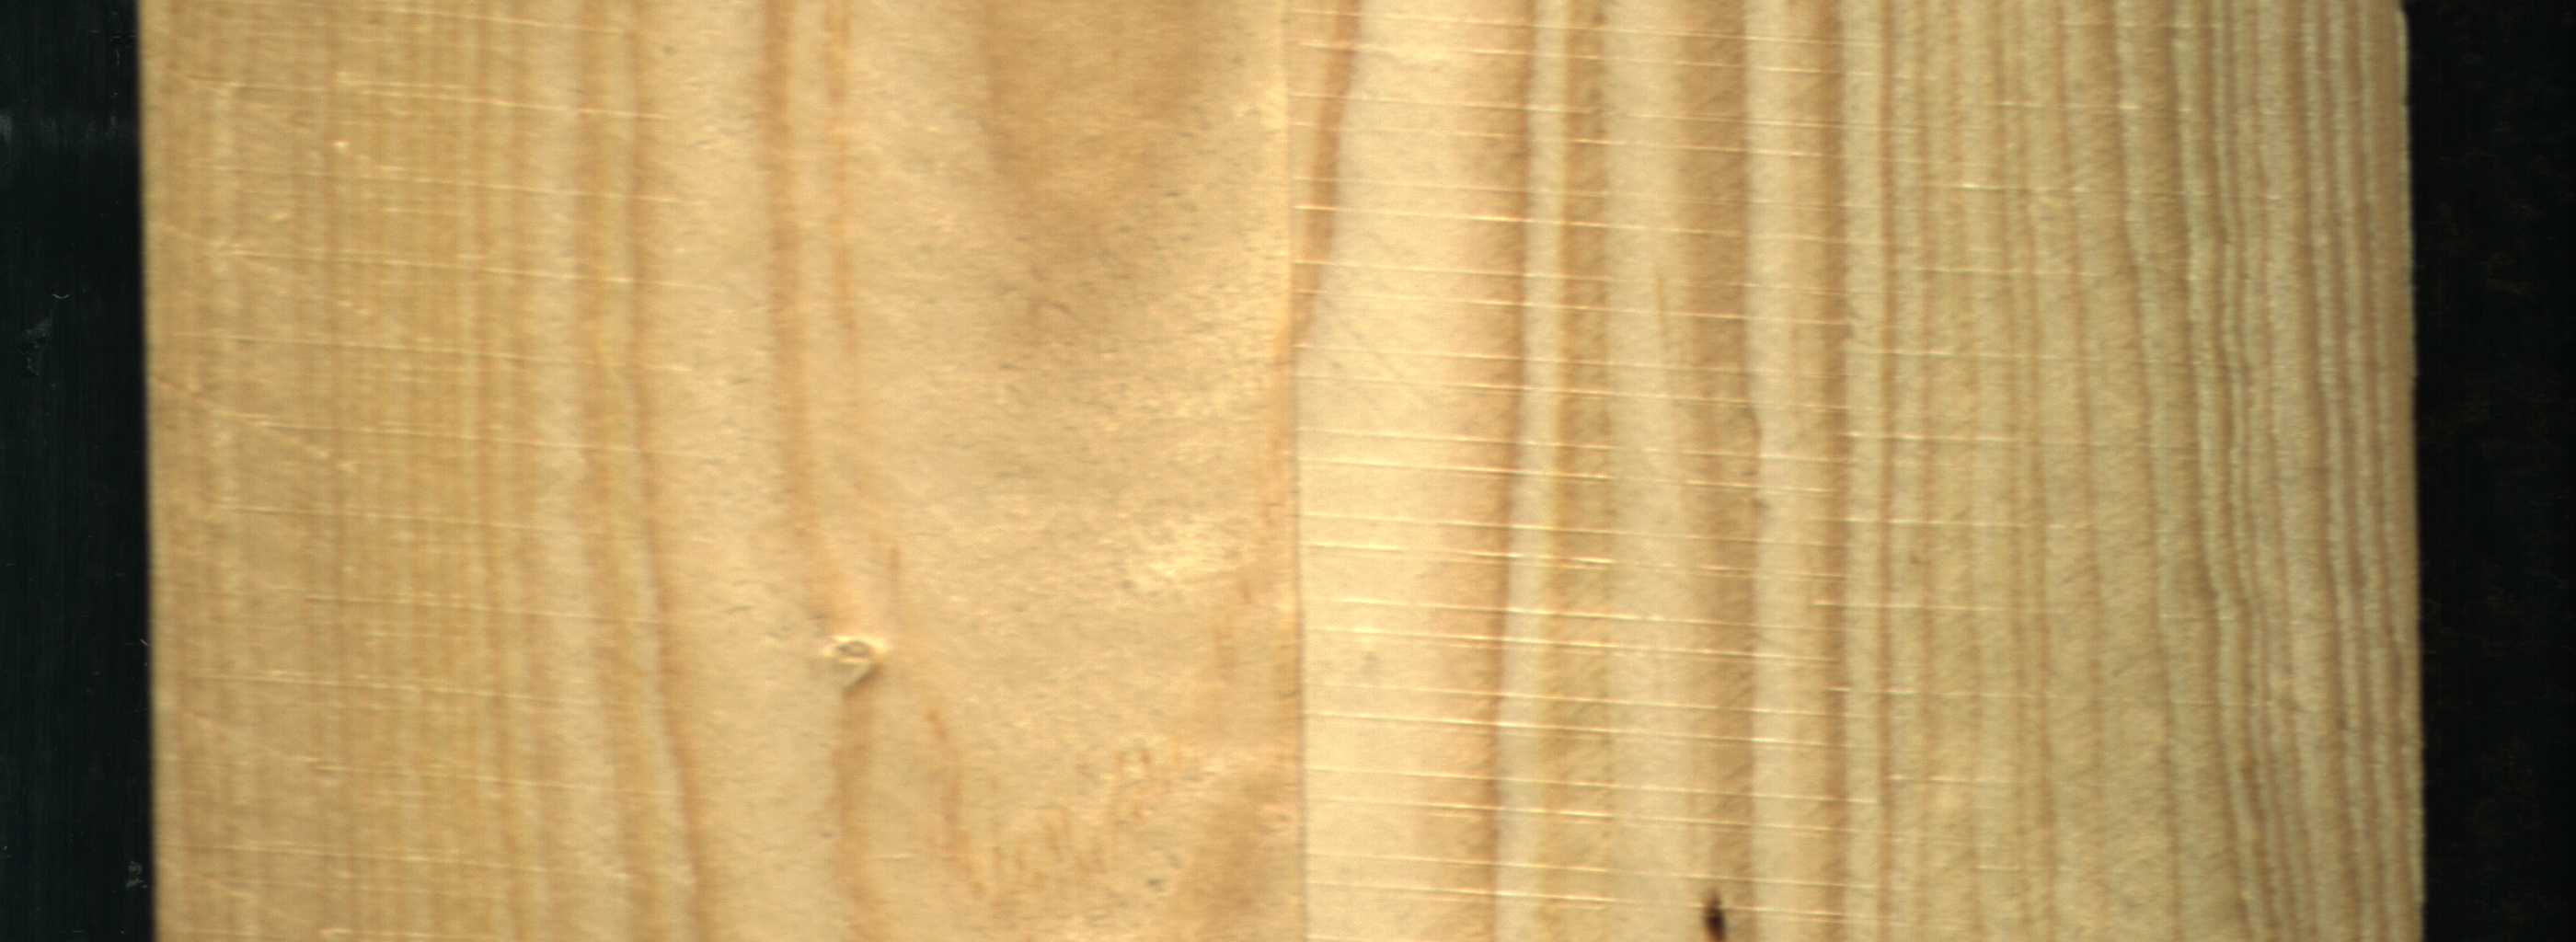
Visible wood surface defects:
resin